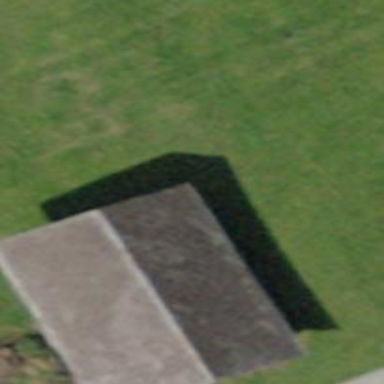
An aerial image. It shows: Rural barn.